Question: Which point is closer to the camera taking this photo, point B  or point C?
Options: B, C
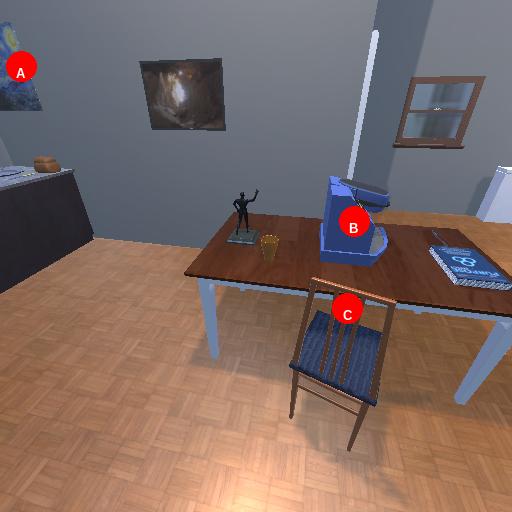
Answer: B